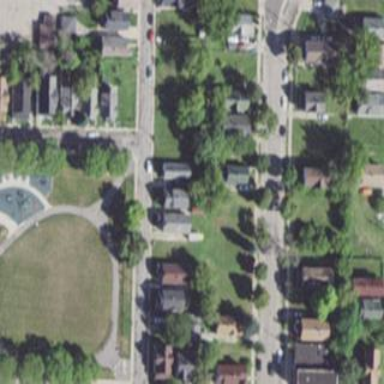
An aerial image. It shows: Sidewalk.